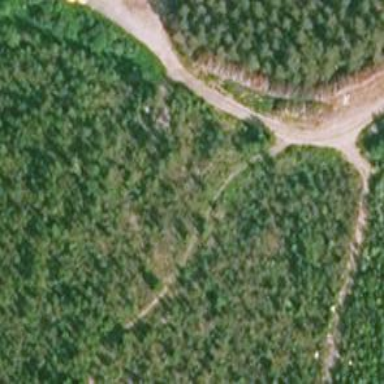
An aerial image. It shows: Path with excellent trail visibility.